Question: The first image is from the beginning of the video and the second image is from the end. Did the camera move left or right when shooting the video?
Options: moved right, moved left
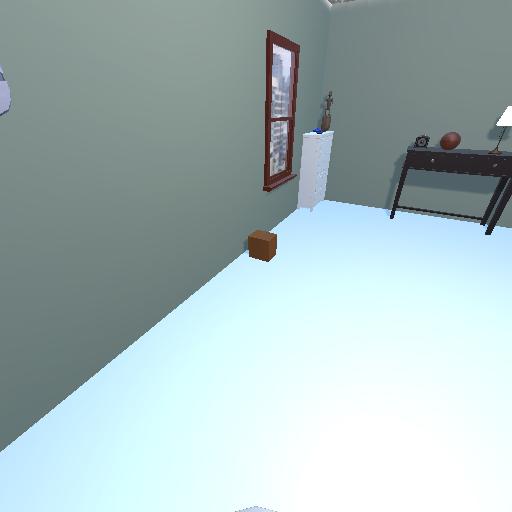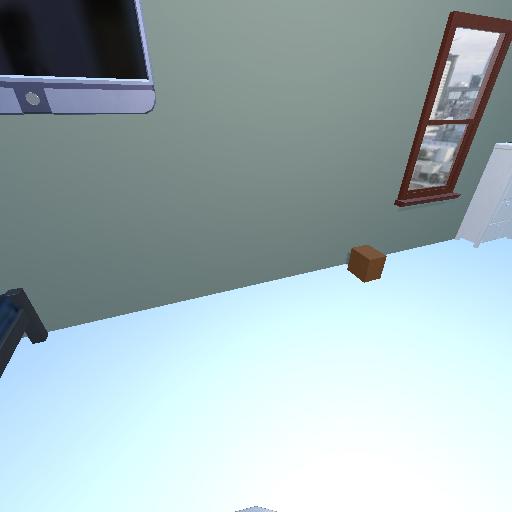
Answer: moved right